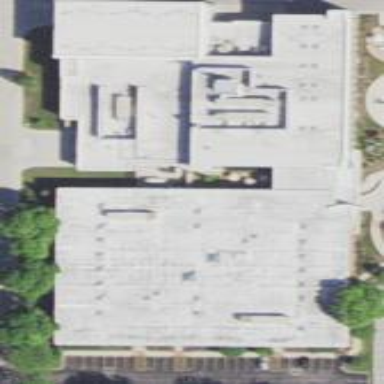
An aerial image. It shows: Office building.